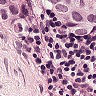
Metastatic tissue present: yes